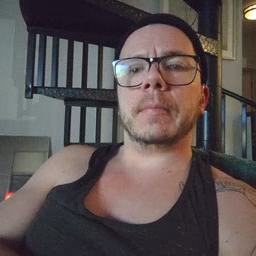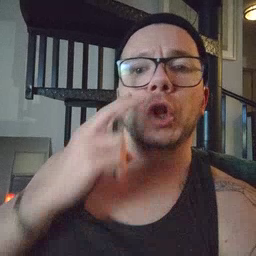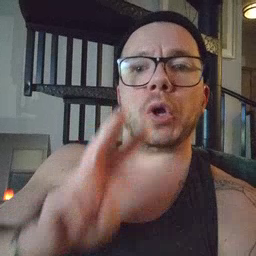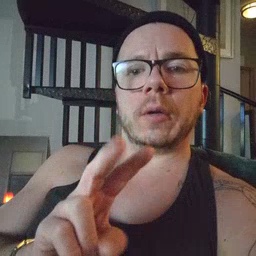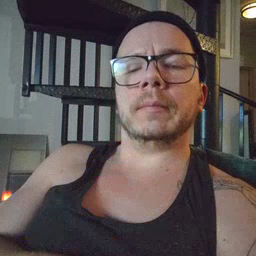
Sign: look